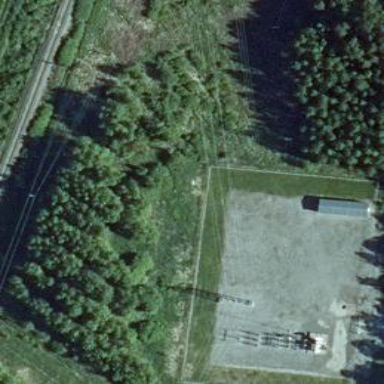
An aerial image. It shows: Substation surrounded by fence.